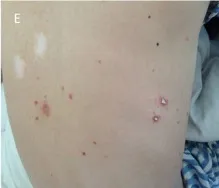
Clinical photos. (E) Rash on the patient's back due to Talaromyces marneffei infection.
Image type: medical_photograph (skin_photograph)